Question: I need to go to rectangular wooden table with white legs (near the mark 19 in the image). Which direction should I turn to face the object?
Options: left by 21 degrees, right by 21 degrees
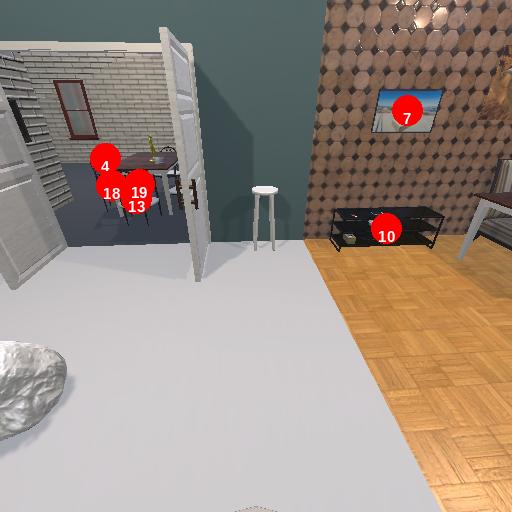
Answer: left by 21 degrees